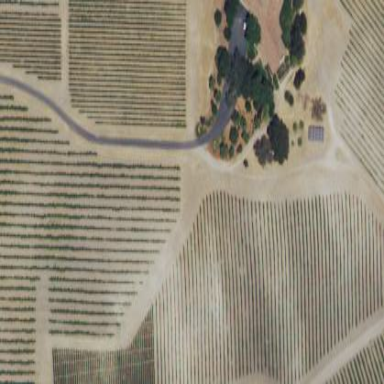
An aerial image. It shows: Vineyard where grapes are grown.